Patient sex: M
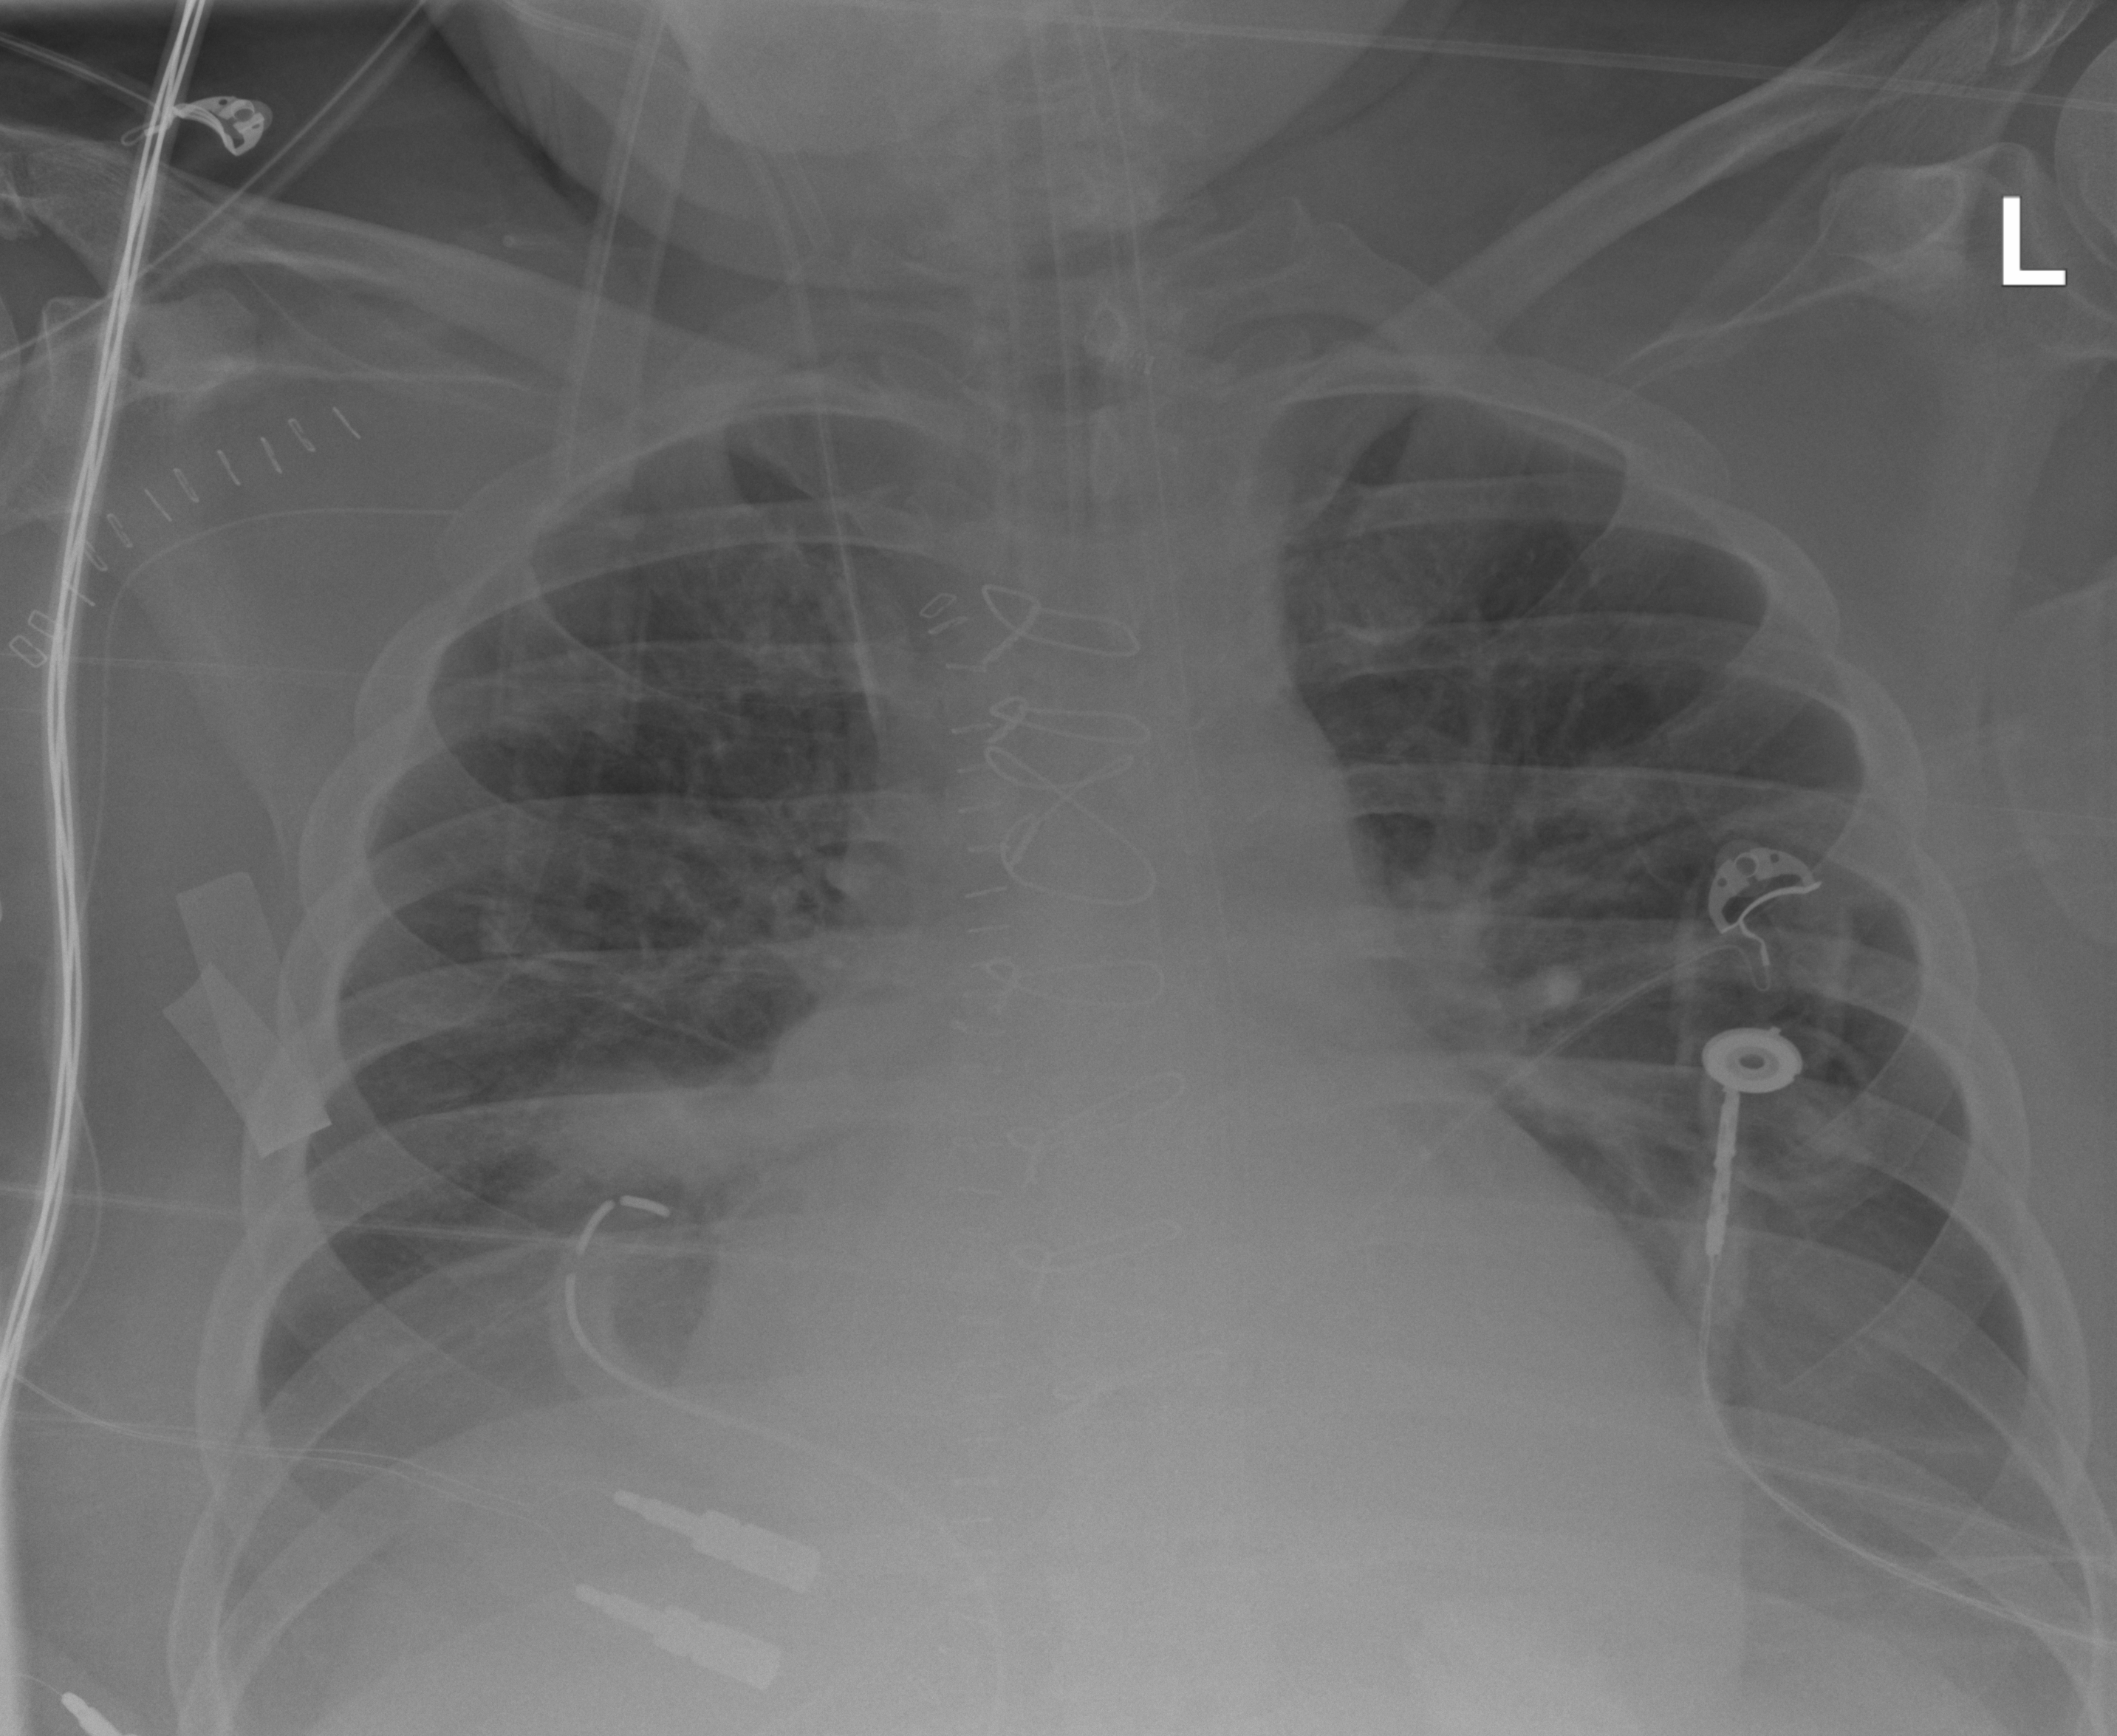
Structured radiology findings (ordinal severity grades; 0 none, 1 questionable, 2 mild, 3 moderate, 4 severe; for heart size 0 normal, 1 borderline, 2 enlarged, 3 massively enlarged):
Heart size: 2
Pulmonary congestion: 0
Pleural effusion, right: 2
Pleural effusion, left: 2
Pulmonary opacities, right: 0
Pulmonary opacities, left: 0
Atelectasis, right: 2
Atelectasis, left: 1